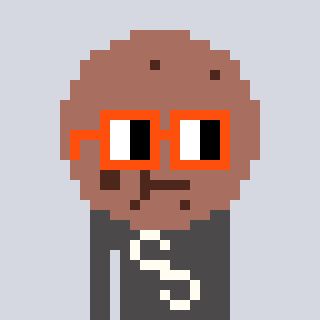
a pixel art character with square orange glasses, a cookie-shaped head and a grayscale-colored body on a cool background